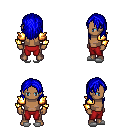
a pixel art fantasy rpg character, male body template, human, dark skin, gold arm armor, red pants, blue long hairstyle, white slippers, four views (front, back, left, right), 2x2 character sprite sheet, small pixel art, hard edges, no anti-aliasing